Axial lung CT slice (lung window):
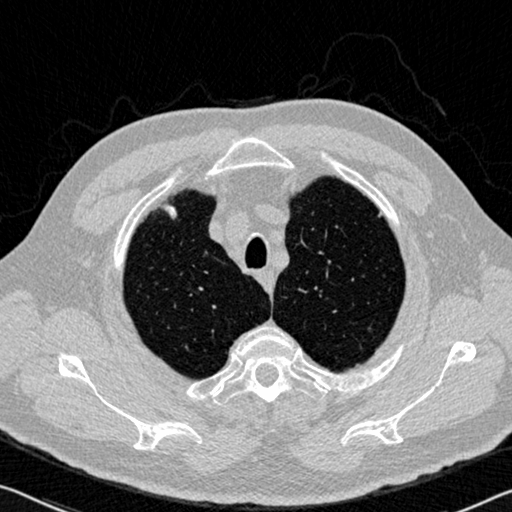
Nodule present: no